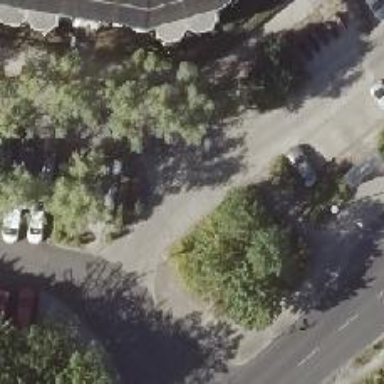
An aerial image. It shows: Footway with concrete surface.